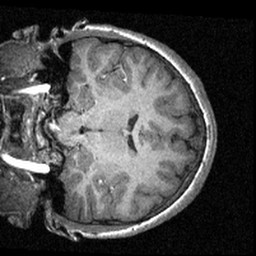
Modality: T1w
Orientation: coronal
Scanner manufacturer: siemens
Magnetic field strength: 3 T
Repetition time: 1.57 s
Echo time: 0.00304 s